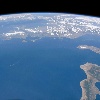
Label: water